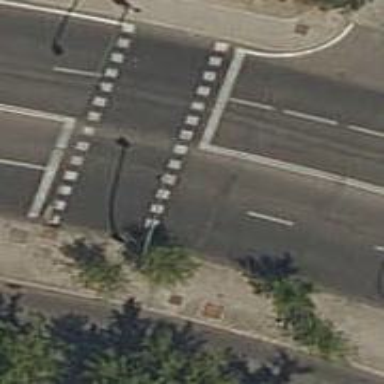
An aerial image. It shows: Road with traffic signals at crossing.